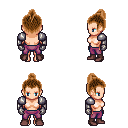
a pixel art fantasy rpg character, female body template, human, light skin, steel arm armor, magenta pants, brown short topknot hairstyle, metal gloves, maroon shoes, four views (front, back, left, right), 2x2 character sprite sheet, small pixel art, hard edges, no anti-aliasing